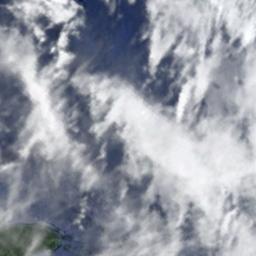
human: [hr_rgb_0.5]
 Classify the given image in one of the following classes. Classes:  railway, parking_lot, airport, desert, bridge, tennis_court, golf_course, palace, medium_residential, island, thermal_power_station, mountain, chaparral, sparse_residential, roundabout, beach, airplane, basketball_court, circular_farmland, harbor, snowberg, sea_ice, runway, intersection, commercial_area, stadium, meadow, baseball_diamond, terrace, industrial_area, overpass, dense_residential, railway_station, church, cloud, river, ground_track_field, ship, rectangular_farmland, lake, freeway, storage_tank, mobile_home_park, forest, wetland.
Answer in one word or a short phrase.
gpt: cloud